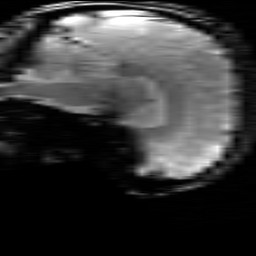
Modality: T2starw
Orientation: sagittal
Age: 21
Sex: female
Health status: healthy
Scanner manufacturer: siemens
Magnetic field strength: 3 T
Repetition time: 0.7 s
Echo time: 0.02 s